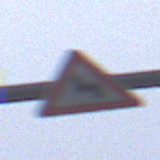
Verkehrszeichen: DoppelkurveZunaechstLinks
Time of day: MorningAfternoon
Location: Outdoor (Suburban)
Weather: Overcast
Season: NotSpecified
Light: Natural